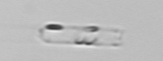
Label: Cerataulina_pelagica